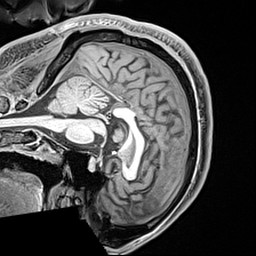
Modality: T1w
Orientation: sagittal
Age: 28
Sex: male
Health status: healthy
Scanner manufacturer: siemens
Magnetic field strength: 3 T
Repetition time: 2.4 s
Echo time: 0.00217 s